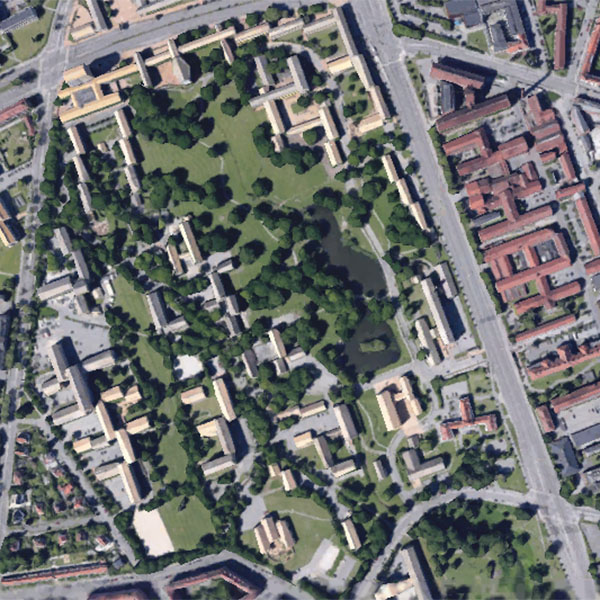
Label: School